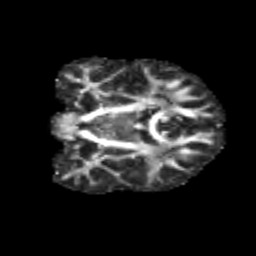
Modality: FA
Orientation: coronal
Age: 13
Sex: male
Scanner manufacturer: siemens
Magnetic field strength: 3 T
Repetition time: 3.8 s
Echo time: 0.07 s